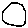
Label: moon